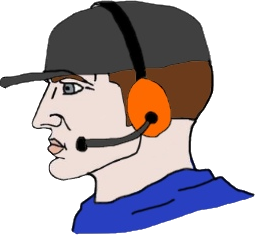
Label: 4_Yes_Chad